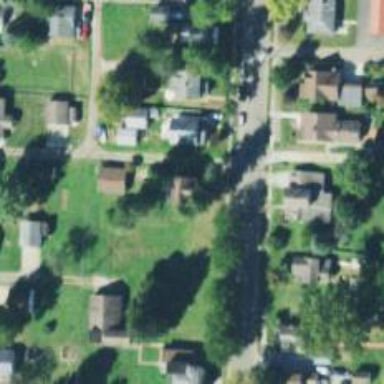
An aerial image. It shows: Alley classified as service road.